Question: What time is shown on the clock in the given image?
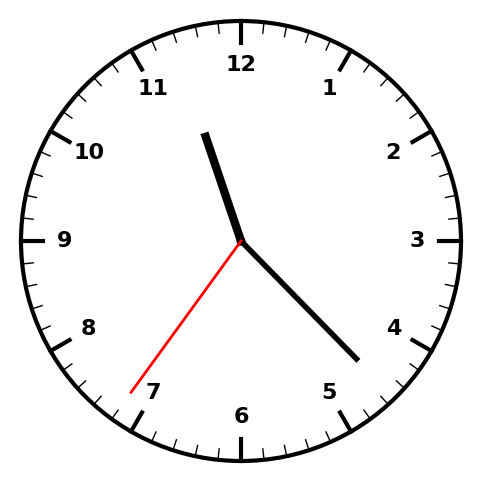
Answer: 11:22:36